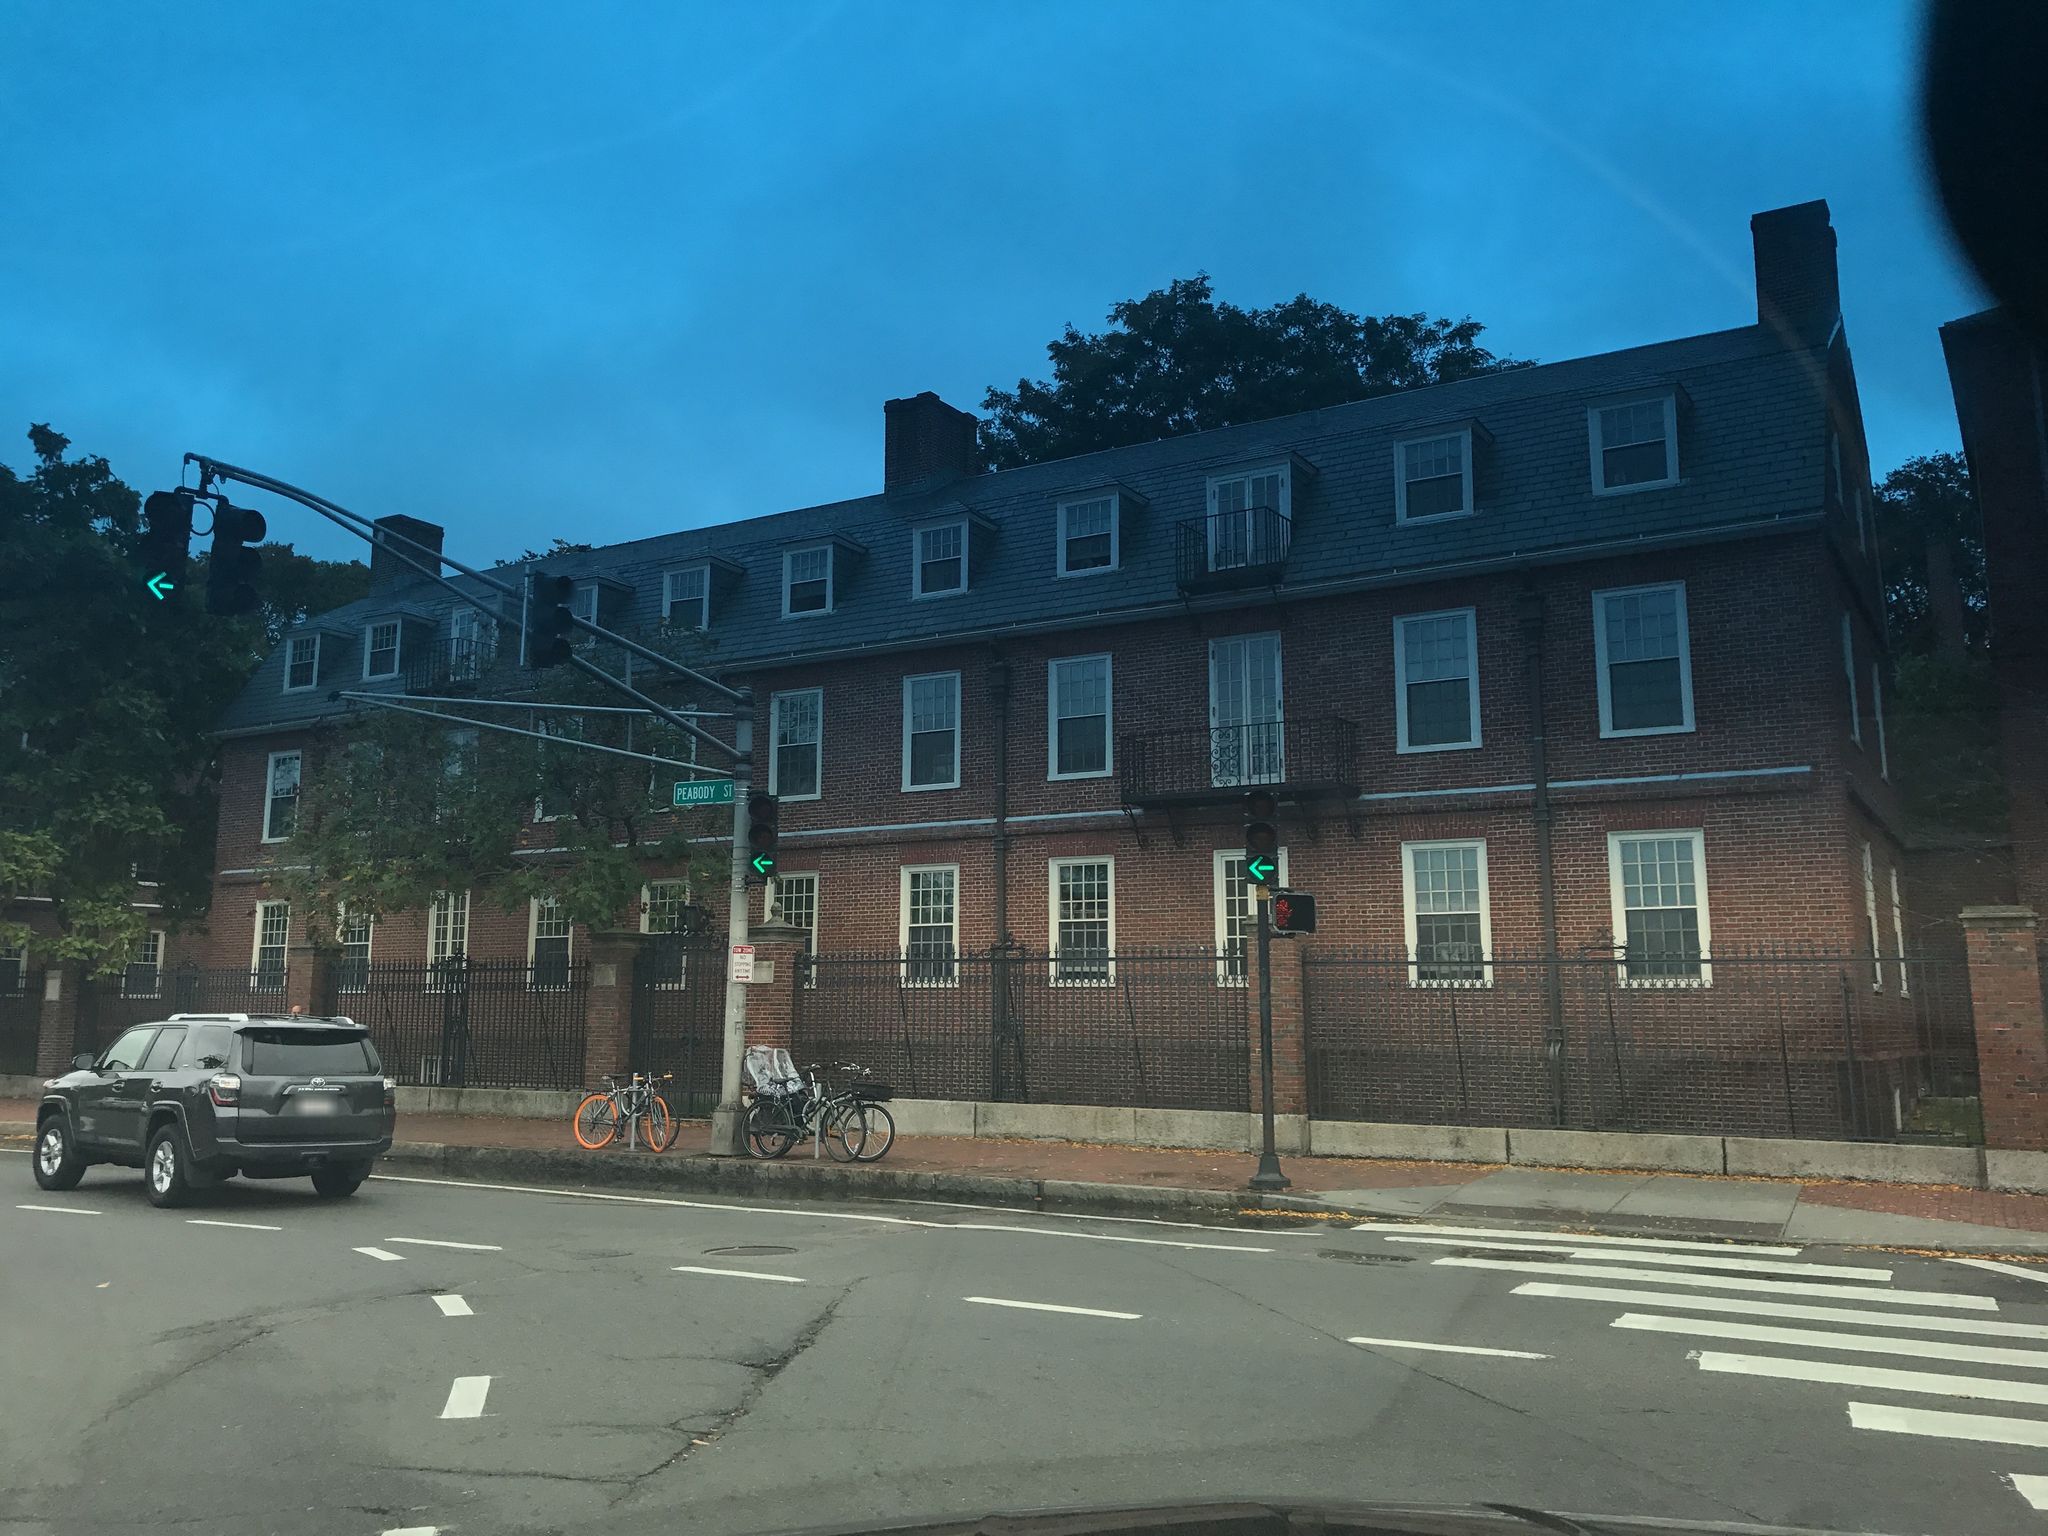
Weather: clear
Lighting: day
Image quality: good
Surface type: driving surface
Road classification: primary_link
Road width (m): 16.5
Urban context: urban centre
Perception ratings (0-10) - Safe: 4.06, Lively: 7.39, Beautiful: 4.63, Boring: 2.33, Depressing: 2.54, Wealthy: 5.61